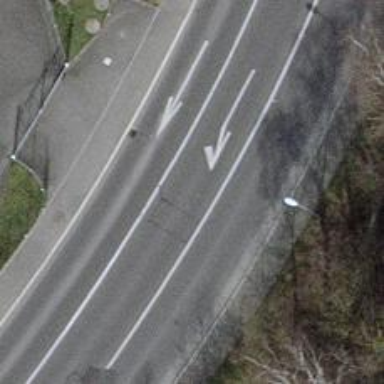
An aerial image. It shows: Secondary road with asphalt surface and cycle track alongside.